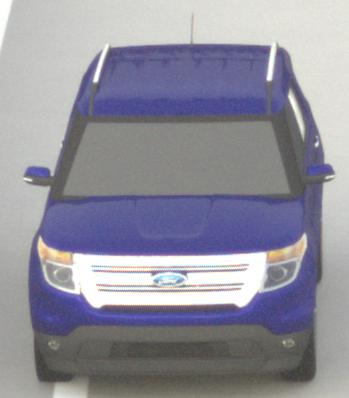
Make: Ford
Model: Explorer
Detailed model: Gen. 5
Model produced from: 2010
Model produced until: 2019
Doors: 5
Color: blue
Road condition: dry road
Daytime: sunrise or sunset
Contrast: low contrast